Рассмотрим воздушный конденсатор с параллельными пластинами площадью $S$. Он подключен к источнику питания, и заряд на его пластинах равен $+Q_0$ и $-Q_0$, как показано на рисунке (a). Теперь конденсатор отключают от источника питания и, не меняя расстояния между его пластинами, заполняют половину пространства между пластинами диэлектриком с относительной диэлектрической проницаемостью $\varepsilon$, как показано на рисунке (b). Все ответы в данной части задачи выражайте через $Q_0$, $S$ и $\varepsilon$. Коэффициент пропорциональности в законе Кулона равен $k$.
Найдите напряжённость поля $E_O$ в точке $O$ на рисунке (a).
Найдите напряжённость поля $E_a$ в точке $a$ на рисунке (b).
Найдите напряжённость поля $E_b$ в точке $b$ на рисунке (b).
Найдите заряд $Q_1$ на контактирующей с диэлектриком части положительно заряженной пластины на рисунке (b).
Найдите заряд $Q_2$ на контактирующей с воздухом части положительно заряженной пластины на рисунке (b).
Найдите поляризационный заряд $Q'_1$ на границе диэлектрика, контактирующей с положительно заряженной пластиной на рисунке (b).
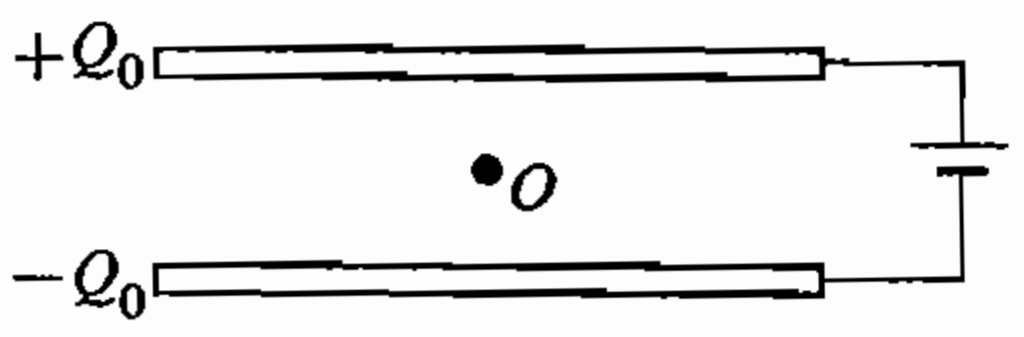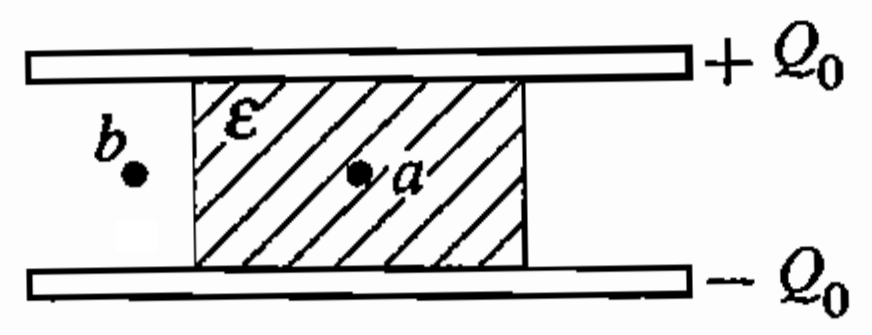
Найдите напряжённость поля $E_O$ в точке $O$ на рисунке (a).
Ответ: \[E_O=\frac{4\pi kQ_0}{S}.\]

Найдите напряжённость поля $E_a$ в точке $a$ на рисунке (b).
Ответ: \[E_a=\frac{2}{1+\varepsilon}\frac{4\pi kQ_0}{S}.\]

Найдите напряжённость поля $E_b$ в точке $b$ на рисунке (b).
Ответ: \[E_b=\frac{2}{\varepsilon+1}\frac{4\pi kQ_0}{S}.\]

Найдите заряд $Q_1$ на контактирующей с диэлектриком части положительно заряженной пластины на рисунке (b).
Ответ: \[Q_1=\frac{\varepsilon}{\varepsilon+1}Q_0.\]

Найдите заряд $Q_2$ на контактирующей с воздухом части положительно заряженной пластины на рисунке (b).
Ответ: \[Q_2=\frac{1}{\varepsilon+1}Q_0.\]

Найдите поляризационный заряд $Q'_1$ на границе диэлектрика, контактирующей с положительно заряженной пластиной на рисунке (b).
Ответ: \[Q_1=-\frac{\varepsilon-1}{\varepsilon+1}Q_0.\]
Темы:
T, Электростатика, Напряженность, Электромагнетизм, Китайские, Диэлектрик